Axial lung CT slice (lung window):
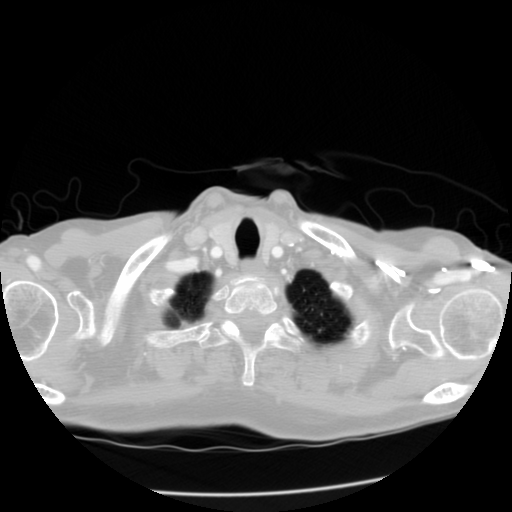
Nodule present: no